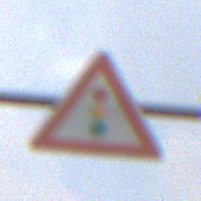
Verkehrszeichen: Lichtzeichenanlage
Umgebung: Outdoor, Nature
Tageszeit: MorningAfternoon
Wetter: Overcast
Licht: Natural
Jahreszeit: NotSpecified
Kontrast: LowContrast